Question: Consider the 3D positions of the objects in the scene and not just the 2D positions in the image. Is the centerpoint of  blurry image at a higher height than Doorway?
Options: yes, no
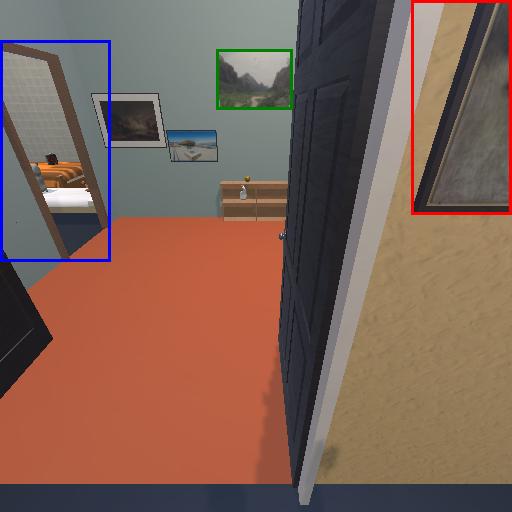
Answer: yes